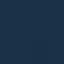
Land use / land cover: SeaLake